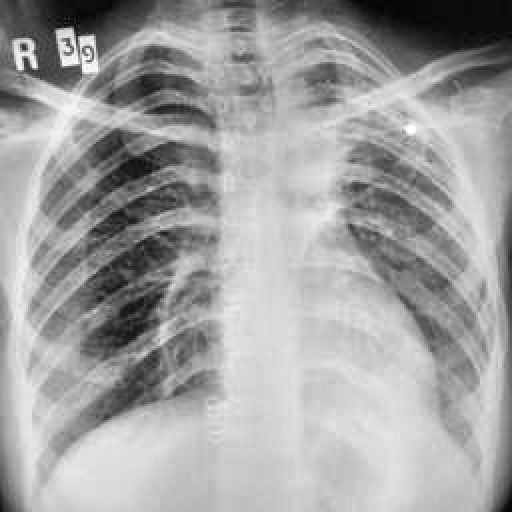
Finding: TUBERCULOSIS